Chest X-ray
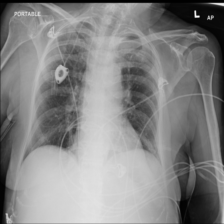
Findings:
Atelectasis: negative
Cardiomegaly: negative
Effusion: negative
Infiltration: positive
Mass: negative
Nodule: negative
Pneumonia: negative
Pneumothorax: negative
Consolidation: negative
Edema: negative
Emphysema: negative
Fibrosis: negative
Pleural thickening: negative
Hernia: negative